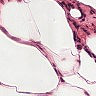
Metastatic tissue present: no